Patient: sex F, age 56
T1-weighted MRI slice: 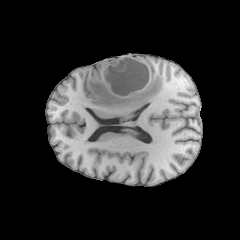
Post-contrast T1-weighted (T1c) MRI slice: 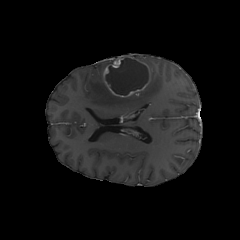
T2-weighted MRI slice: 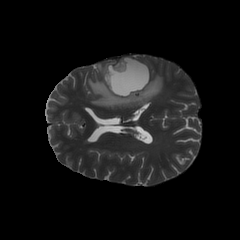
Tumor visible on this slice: yes
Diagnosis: Glioblastoma, IDH-wildtype
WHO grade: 4